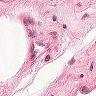
Metastatic tissue present: no